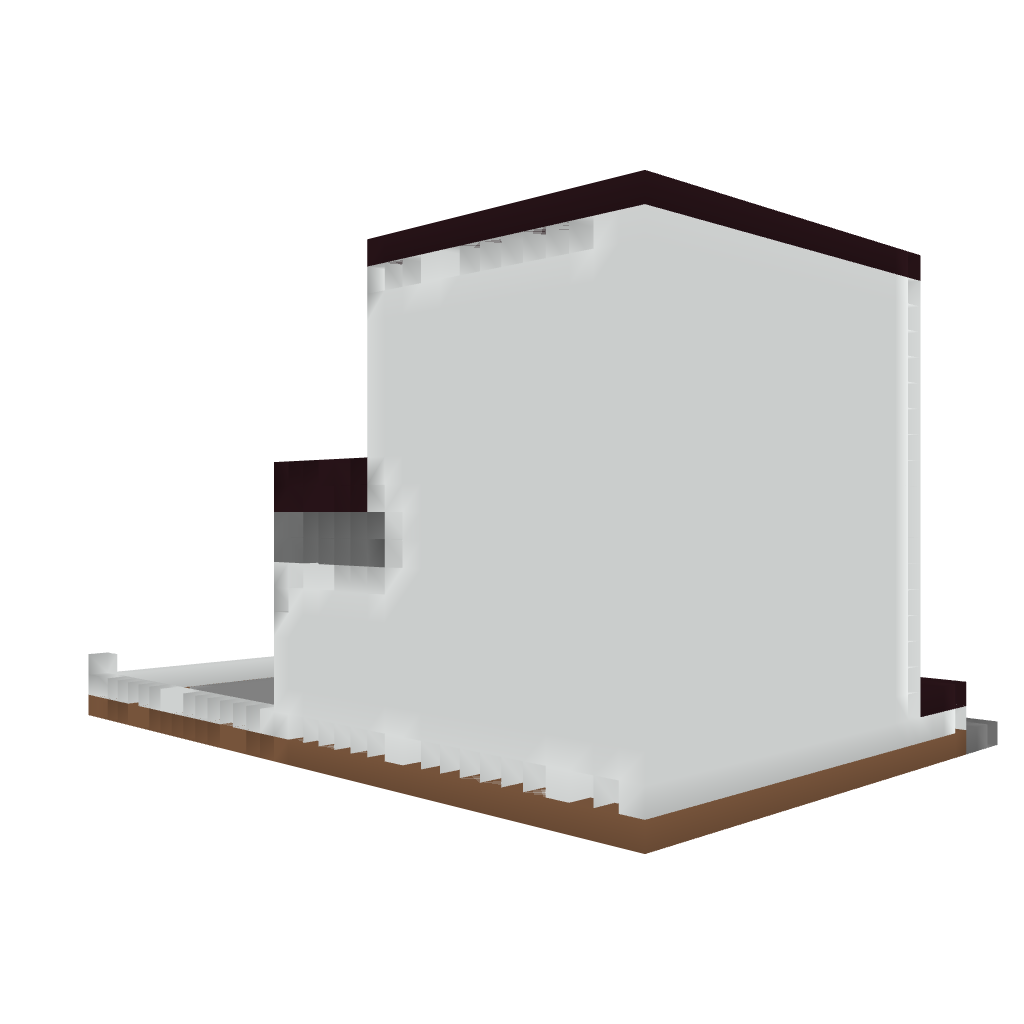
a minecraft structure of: A Modern Home